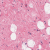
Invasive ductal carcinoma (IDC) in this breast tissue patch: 0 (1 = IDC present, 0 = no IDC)